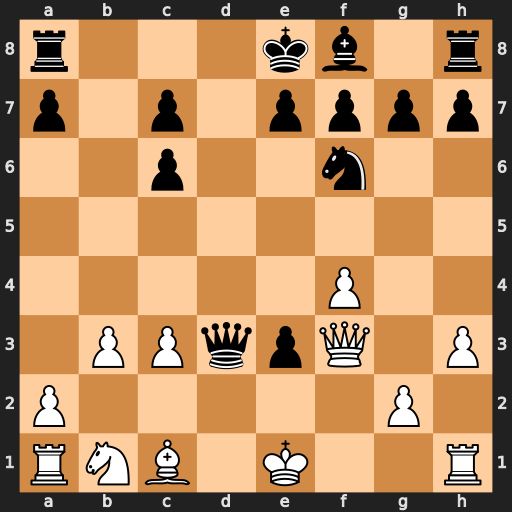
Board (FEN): r3kb1r/p1p1pppp/2p2n2/8/5P2/1PPqpQ1P/P5P1/RNB1K2R
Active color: w
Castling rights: KQkq
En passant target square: -
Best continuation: Qxc6+ Kd8 Qxa8+